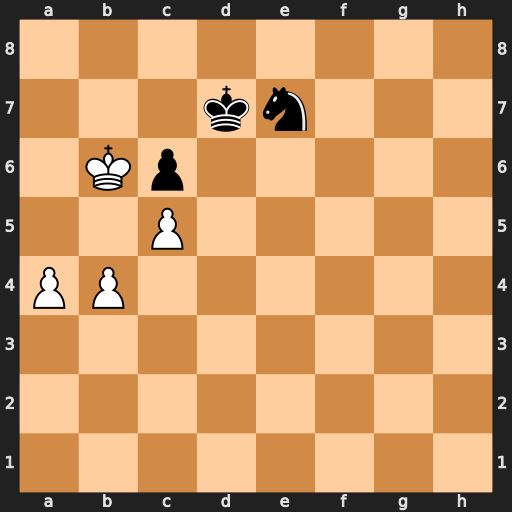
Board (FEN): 8/3kn3/1Kp5/2P5/PP6/8/8/8
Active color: w
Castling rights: -
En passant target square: -
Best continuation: Kb7 Nd5 a5 Nxb4 a6